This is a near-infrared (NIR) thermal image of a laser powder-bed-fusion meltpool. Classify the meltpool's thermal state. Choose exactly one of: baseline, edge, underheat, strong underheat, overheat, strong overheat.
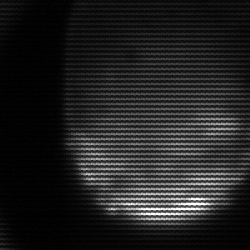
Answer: edge